Question: As shown below, how to create with css to which if users save the image to his/her machine image should be square and full width and height as original picture.

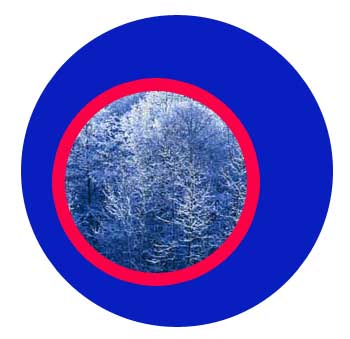
Answer: See this example: <URL>.
I used a 400x400 jpg image and I've adjusted its top/left offset.
relevant CSS
'''
div {
position: relative;
width: 0;
height: 0;
border: 180px silver solid;
-webkit-border-radius: 180px;
-moz-border-radius: 180px;
border-radius: 180px;
}
figure {
position: absolute;
top: -120px;
left: -180px;
width: 200px;
height: 200px;
border: 10px red solid;
overflow: hidden;
-webkit-border-radius: 120px;
-moz-border-radius: 120px;
border-radius: 120px;
}
img {
position: absolute;
z-index: 1;
left: -100px;
top: -100px;
}
'''
Markup
'''
<div>
<figure>
<img src="...">
</figure>
</div>
'''
---
Sample Output